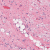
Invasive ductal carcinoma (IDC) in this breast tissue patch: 1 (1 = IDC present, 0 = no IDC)